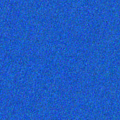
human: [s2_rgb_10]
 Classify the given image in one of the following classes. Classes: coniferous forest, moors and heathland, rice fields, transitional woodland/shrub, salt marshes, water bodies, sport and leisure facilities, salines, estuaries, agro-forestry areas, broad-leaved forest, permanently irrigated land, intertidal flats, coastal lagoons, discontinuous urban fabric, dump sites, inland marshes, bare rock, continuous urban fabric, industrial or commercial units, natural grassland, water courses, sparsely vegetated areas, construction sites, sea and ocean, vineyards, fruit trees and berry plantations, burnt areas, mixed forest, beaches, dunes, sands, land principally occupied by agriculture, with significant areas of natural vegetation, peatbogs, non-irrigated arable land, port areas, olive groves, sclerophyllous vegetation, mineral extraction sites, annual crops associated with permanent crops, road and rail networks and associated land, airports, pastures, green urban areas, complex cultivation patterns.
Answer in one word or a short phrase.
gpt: sea and ocean